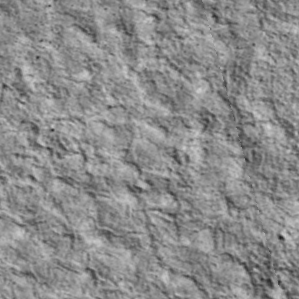
Label: non_frost